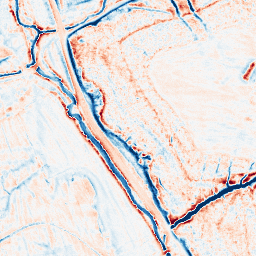
Category: edge_preserving
Decomposition family: anisotropic_diffusion
Decomposition parameters: iterations: 20
kappa: 50
gamma: 0.2
Upsampling method: quintic
Upsampling parameters: scale: 4
Upsampling scale: 4